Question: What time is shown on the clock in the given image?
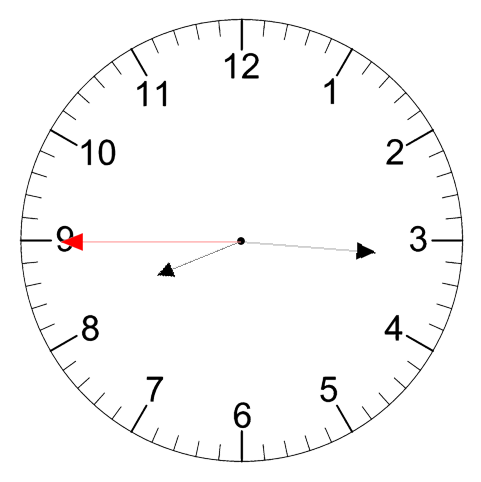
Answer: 08:15:45